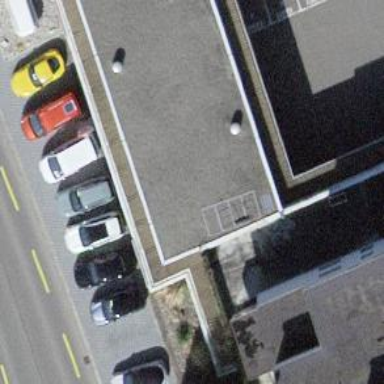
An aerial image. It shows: Car repair shop.